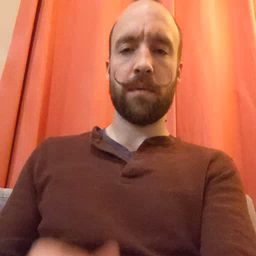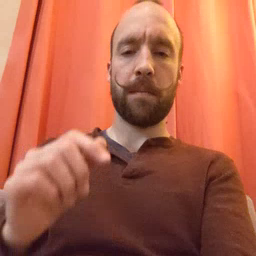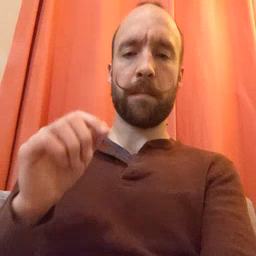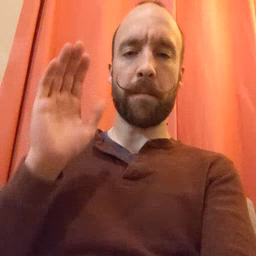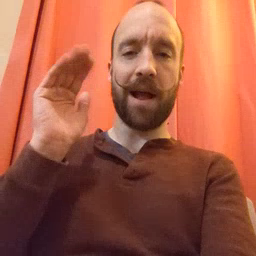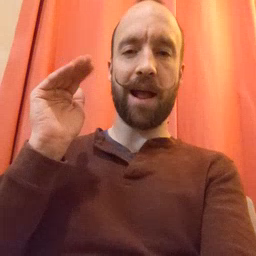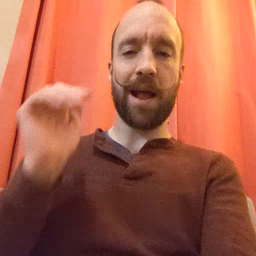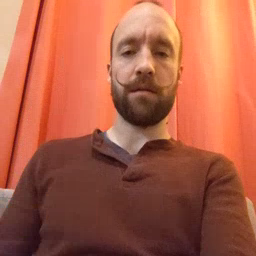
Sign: bye